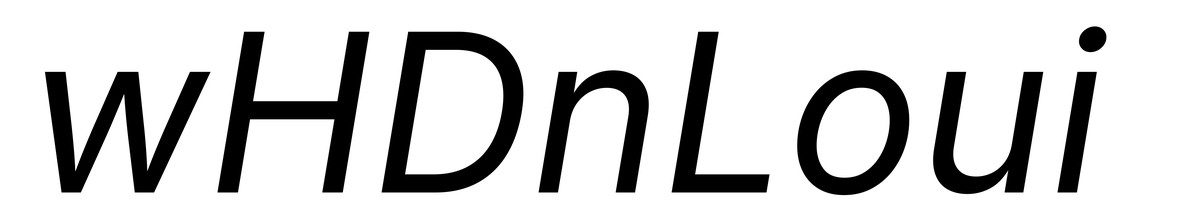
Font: Inter-Italic_Italic